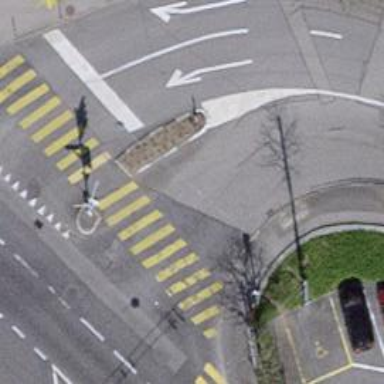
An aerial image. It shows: Road with traffic signals.